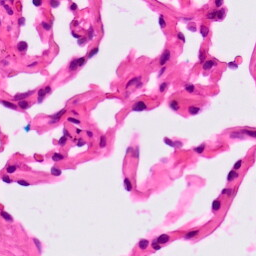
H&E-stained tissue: Lung